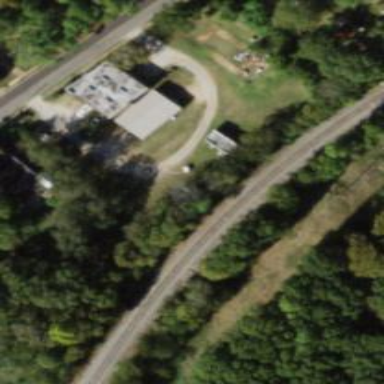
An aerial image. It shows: Service road.